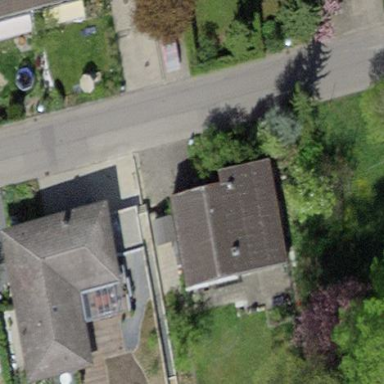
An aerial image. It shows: Detached building with saltbox roof shape.